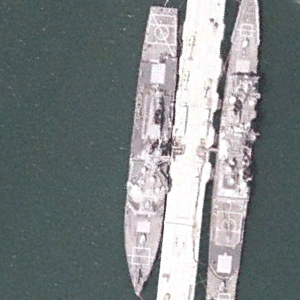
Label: destroyer